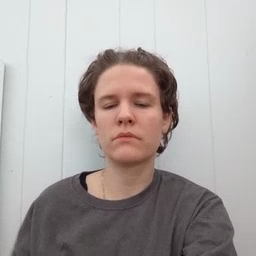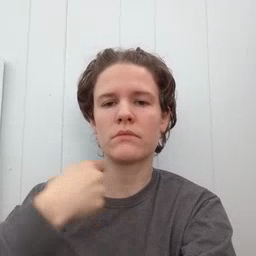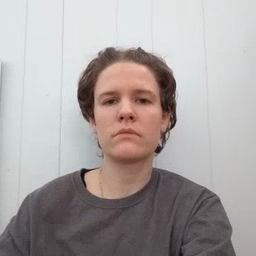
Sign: zipper